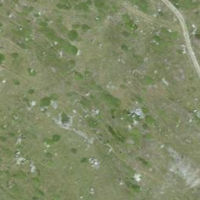
EUNIS habitat code: 26
Species observed at this site:
Arnica montana
Dactylorhiza viridis